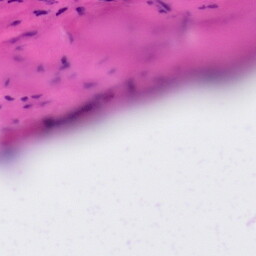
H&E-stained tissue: Tonsil